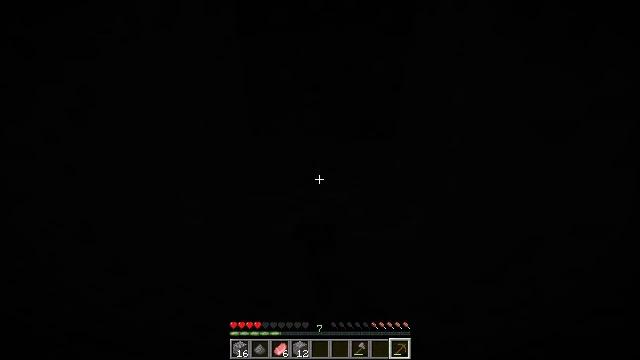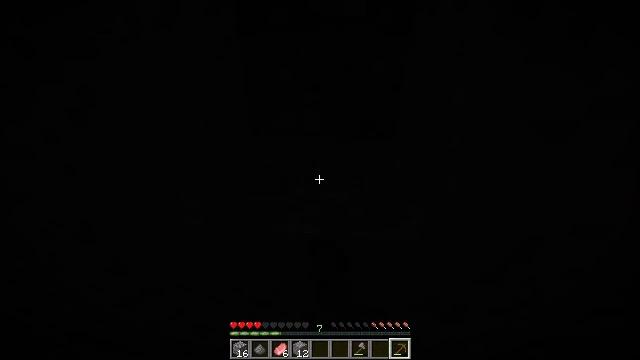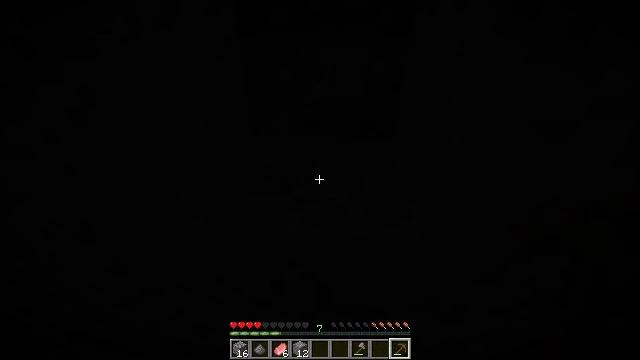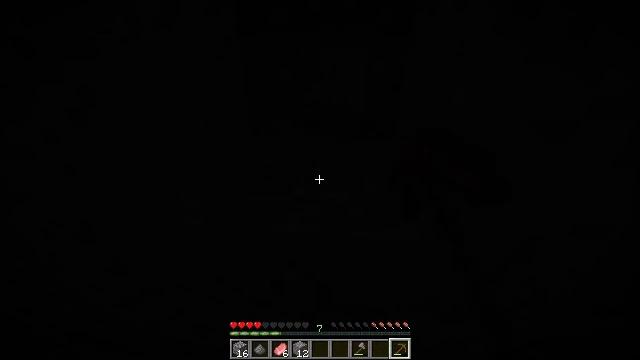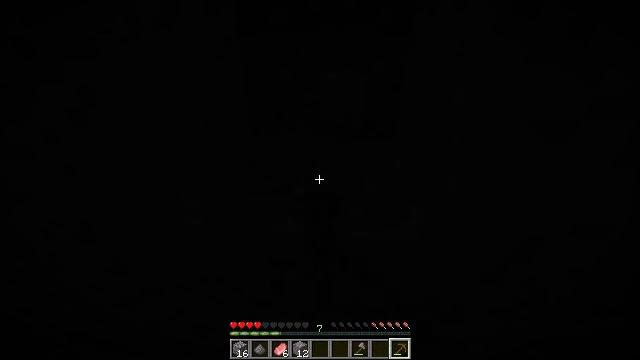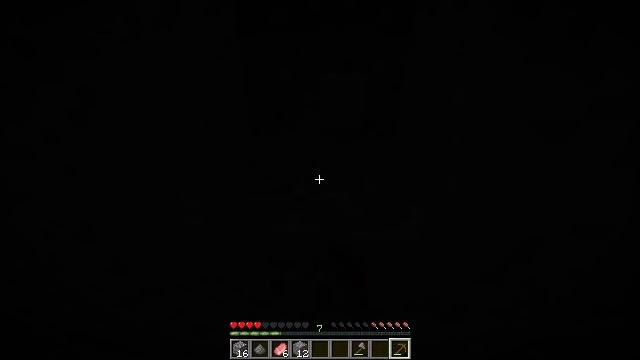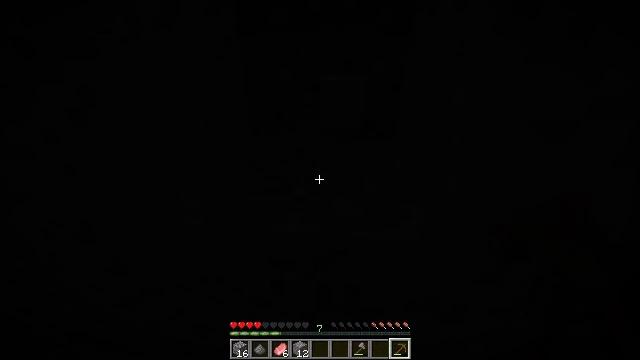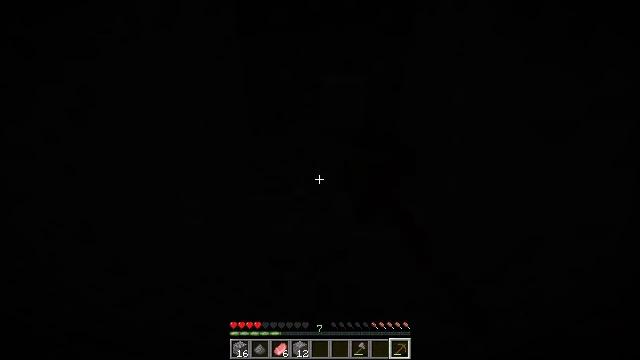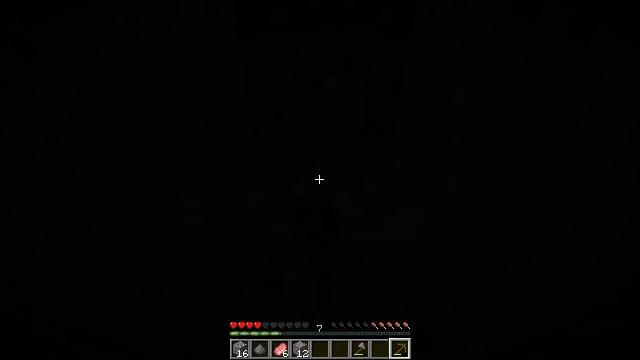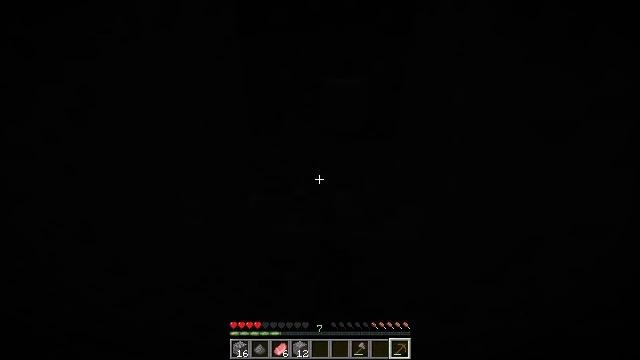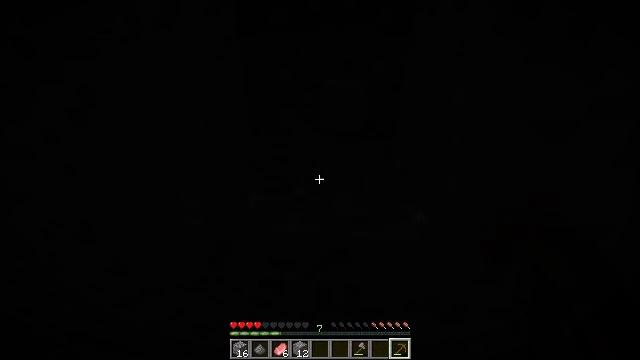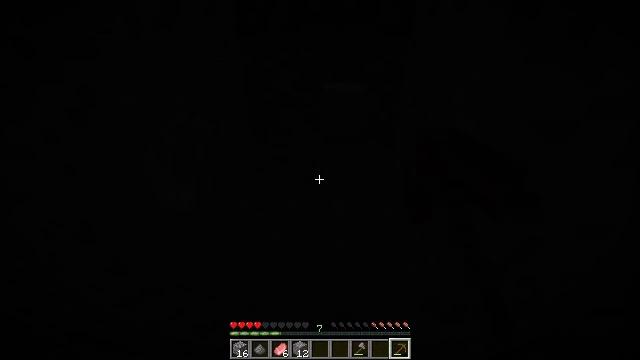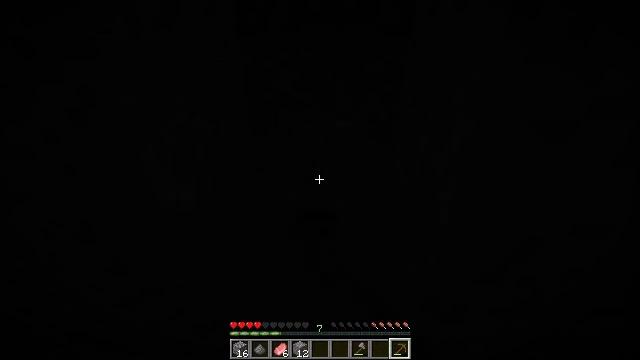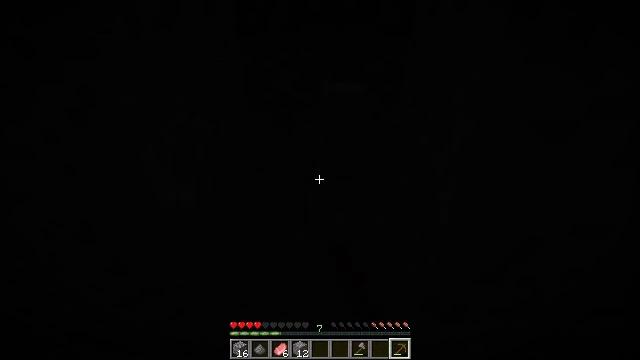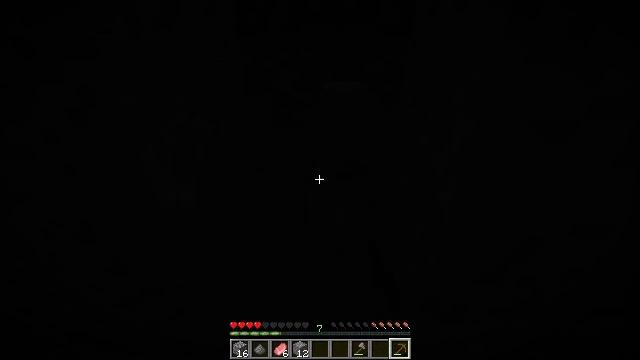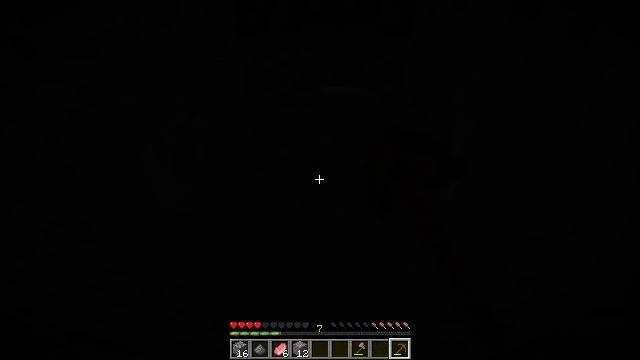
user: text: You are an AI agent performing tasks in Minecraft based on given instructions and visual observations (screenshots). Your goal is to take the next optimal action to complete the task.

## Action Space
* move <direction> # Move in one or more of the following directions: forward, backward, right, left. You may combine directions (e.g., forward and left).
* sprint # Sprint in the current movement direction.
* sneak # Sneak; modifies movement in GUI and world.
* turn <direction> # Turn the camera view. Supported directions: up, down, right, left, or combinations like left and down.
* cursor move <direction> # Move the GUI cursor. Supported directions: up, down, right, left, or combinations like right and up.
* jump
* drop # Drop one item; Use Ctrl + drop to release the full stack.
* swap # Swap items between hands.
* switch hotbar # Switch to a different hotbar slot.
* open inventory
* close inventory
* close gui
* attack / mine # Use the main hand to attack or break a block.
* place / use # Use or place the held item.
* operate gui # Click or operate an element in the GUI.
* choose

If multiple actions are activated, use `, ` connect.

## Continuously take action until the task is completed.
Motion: motion action
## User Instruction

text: Break the gravel block.
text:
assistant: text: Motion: attack / mine
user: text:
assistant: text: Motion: attack / mine
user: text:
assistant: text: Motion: attack / mine
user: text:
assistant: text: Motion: attack / mine
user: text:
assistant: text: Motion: attack / mine
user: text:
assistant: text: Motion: attack / mine
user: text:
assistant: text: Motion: attack / mine
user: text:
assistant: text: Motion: attack / mine
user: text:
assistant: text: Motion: attack / mine
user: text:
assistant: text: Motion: attack / mine
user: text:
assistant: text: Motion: attack / mine
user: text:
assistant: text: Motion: attack / mine
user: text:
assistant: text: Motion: attack / mine
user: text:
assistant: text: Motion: attack / mine
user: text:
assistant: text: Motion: attack / mine
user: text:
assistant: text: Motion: attack / mine